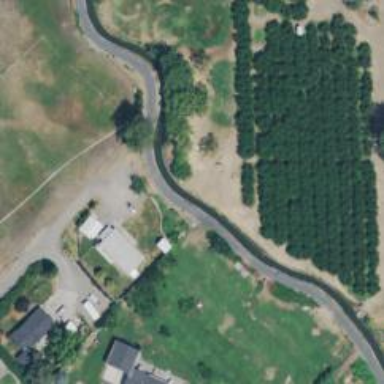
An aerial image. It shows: Canal used for irrigation purposes.